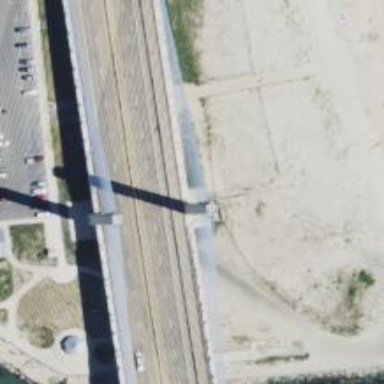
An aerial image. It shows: Bridge with supports.